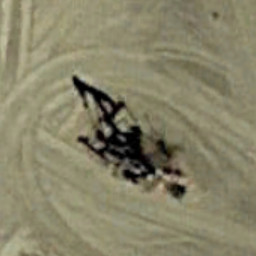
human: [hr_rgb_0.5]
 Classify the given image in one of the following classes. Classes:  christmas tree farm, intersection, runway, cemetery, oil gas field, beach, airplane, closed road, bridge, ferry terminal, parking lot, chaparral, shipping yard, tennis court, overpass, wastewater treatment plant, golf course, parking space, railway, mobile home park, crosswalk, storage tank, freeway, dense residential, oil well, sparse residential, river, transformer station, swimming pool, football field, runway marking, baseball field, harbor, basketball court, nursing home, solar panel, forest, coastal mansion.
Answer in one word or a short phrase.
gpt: oil well